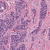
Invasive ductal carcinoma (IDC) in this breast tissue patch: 1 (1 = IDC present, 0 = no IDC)